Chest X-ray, PA view. Patient: 78 years old, sex M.
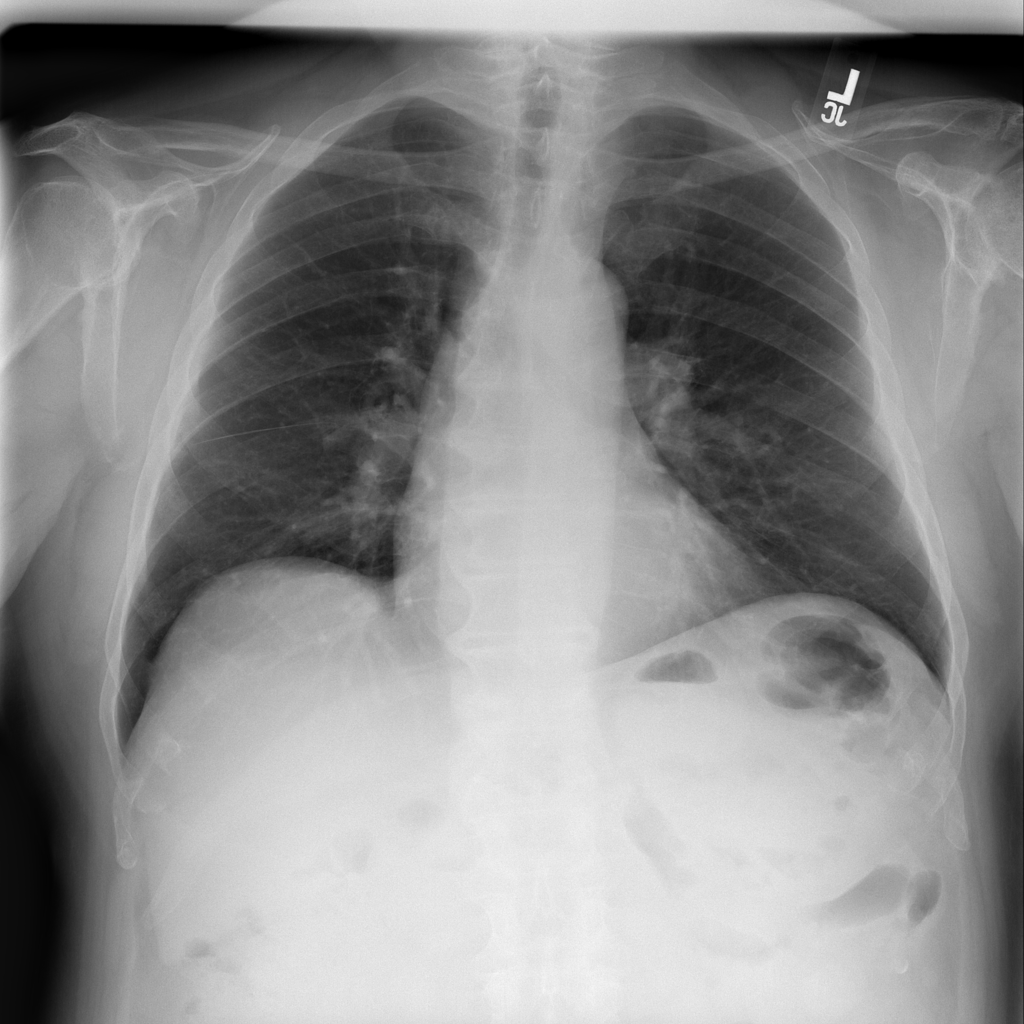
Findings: No Finding